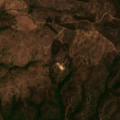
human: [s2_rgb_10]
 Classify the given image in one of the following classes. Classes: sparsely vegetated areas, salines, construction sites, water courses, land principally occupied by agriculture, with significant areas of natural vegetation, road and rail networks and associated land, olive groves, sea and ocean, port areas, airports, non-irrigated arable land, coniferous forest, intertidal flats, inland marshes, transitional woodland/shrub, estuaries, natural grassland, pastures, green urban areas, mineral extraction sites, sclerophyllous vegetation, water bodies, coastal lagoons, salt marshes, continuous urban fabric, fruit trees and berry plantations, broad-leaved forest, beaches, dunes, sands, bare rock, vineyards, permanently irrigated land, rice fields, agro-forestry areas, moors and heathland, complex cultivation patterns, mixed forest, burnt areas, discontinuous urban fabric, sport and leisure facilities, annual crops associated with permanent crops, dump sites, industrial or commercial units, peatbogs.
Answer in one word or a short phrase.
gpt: pastures, broad-leaved forest, mixed forest, transitional woodland/shrub